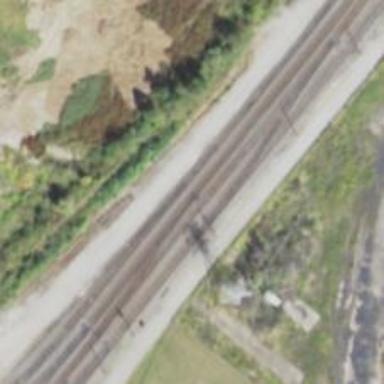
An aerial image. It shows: Railway crossover.